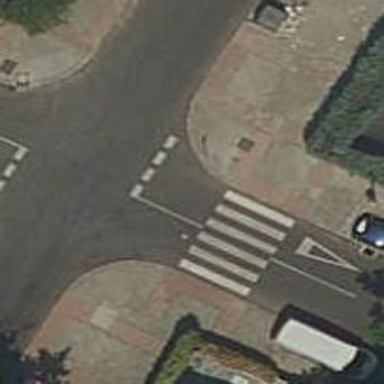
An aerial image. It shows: Zebra crossing on the road.